Question: I'm having problems saving an entity which I have gotten from CRM using a LINQ query containing a join.
The inner exception I get when trying to update the CRM entity is:
> Message = "Message = "'x_productpurchase' entity doesn't contain attribute with Name = 'l_0.statuscode'."
The query:
'''
var subscriptionsTemp = (from p in _serviceContext.x_productpurchaseSet
join l in _serviceContext.x_ProductInOrderSet on p.Id equals l.x_ProductsInOrder.Id
where p.x_contactId.Id == contactID
&& p.x_subscription_type != null
select new { subsciption = p, line = l }).ToList();
List<x_productpurchase> subscriptions = subscriptionsTemp
.Where(x => productTypesToLookFor == null || (x.line.x_productId != null && productTypesToLookFor.Contains(x.line.x_productId.Id)))
.Select(x => x.subsciption).Distinct().ToList<x_productpurchase>();
'''
The purpose of the above code is to retrieve product orders for a certain contact containing specific products defined in 'List<Guid> productTypesToLookFor'.
After we have gotten a row back we change a few values on the retrieved entities and try to save the changes back to CRM using '_serviceContext.Update() // XrmServiceContext'.
This is when the above error is thrown.
We have come to the conclusion that the error is caused by the Join of a sub table in the query as this seems to introduce an alias in some of the variable names that are returned. This can be seen in the attributes of a retrieved entity (green circles):

Any ideas as to get rid of this problem so we can save and work with the entities right away?
Right now we are solving the problem by doing the above query and then getting the specific product order again using its Guid and then working on that. Not an ideal situation as this forces us to do more database queries.
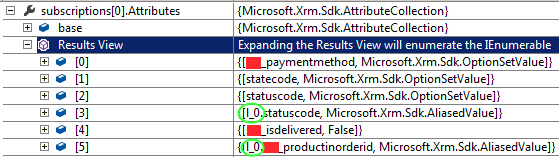
Answer: Very interesting problem. I normally work with Query Expressions and not Linq Statements, so I'm a little impressed with the Linq Provider working here and the magic it is performing to make it look like you can select two different types in a single query.
Using the CRM SDK, only a single type of entity can be returned. When you join to another entity and return attributes from it, it gets added to the first entity as AliasedValues.
I would create your own Save Extension Method that loops through the attribute collection, and removes any item from the collection who's value is of type AliasedValue (you could potentially remove any item with a key that contains a "." in it (since it can't be a valid attribute name for the)).